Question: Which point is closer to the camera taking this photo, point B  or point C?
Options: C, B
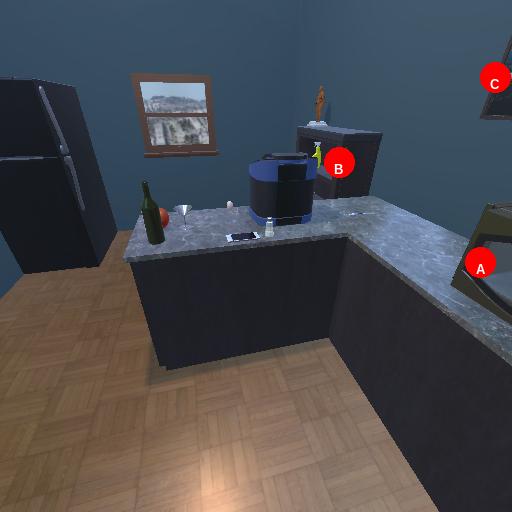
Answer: C